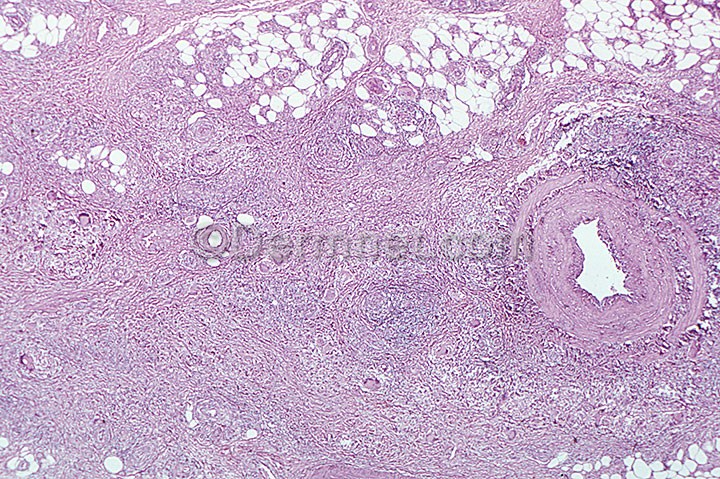
Disease: Vasculitis Photos